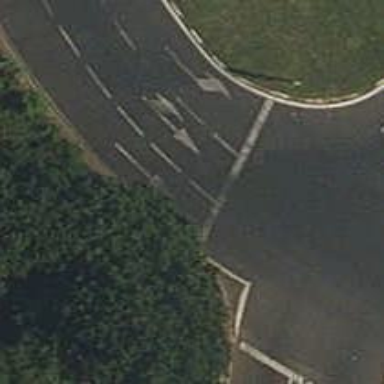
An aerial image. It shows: Road with traffic signals.